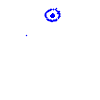
Particle: pion